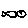
Label: fish